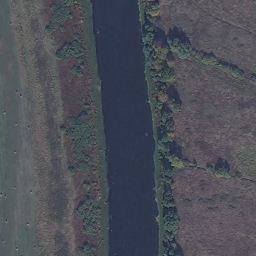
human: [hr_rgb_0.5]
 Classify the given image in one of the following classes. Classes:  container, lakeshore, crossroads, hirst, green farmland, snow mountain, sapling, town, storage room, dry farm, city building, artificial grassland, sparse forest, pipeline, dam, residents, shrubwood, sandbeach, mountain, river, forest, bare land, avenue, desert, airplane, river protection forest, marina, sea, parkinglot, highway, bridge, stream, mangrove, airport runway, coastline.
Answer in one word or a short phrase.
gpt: river